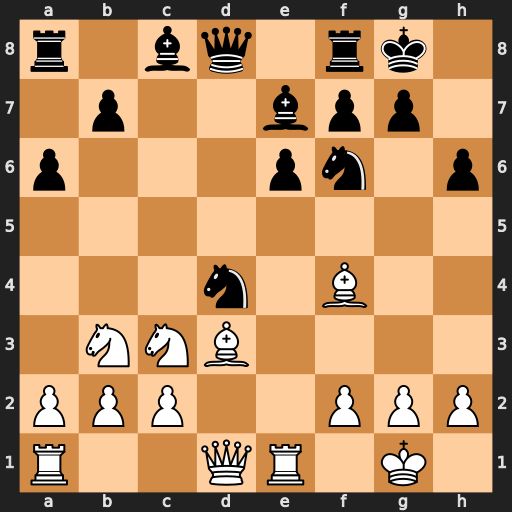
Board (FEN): r1bq1rk1/1p2bpp1/p3pn1p/8/3n1B2/1NNB4/PPP2PPP/R2QR1K1
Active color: w
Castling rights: -
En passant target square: -
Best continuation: Nxd4 Qxd4 Bh7+ Kxh7 Qxd4